Question: I have a simple context menu. And I would like to add a to it, which cannot be selected, not even highlighted with the mouse cursor. When I set 'Enabled = false;' I still can mark it and it feels stupid because it's obviously disabled and the text is gray.
---
Like this. I can't mark or select the "Menu" item. It must never be blue. So I want this in my C# application. Simple, no styles.

---
'''
public Form1()
{
ContextMenuStrip = new ContextMenuStrip();
ContextMenuStrip.Font = new Font("Arial", 8);
ToolStripItem a = ContextMenuStrip.Items.Add("--- Title ---");
a.Enabled = false;
a.Font = new Font("Consolas", 16, FontStyle.Bold | FontStyle.Italic);
ContextMenuStrip.Items.Add("Alice");
ContextMenuStrip.Items.Add("Bob");
ContextMenuStrip.Items.Add("Conrad");
}
'''
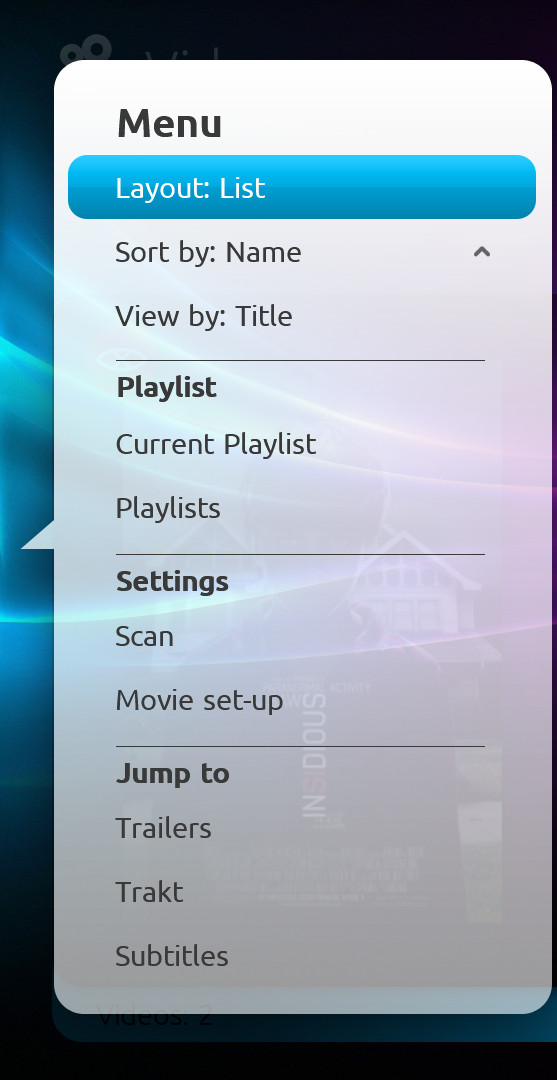
Answer: I think you want to add a 'ToolStripLabel' item to your strip, like this:
'''
ContextMenuStrip.Items.Insert(0, new ToolStripLabel("--- Title ---"));
'''
This should add a label which serves as a marker, and should not show anything when the mouse moves over it.
(There's a similar answer <URL>